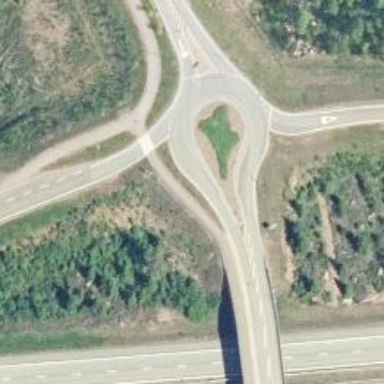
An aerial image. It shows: Tertiary road with asphalt surface leading to roundabout.